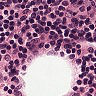
Metastatic tissue present: no